高一 · 计数
美国历届总统中, 就任时年龄最小的是罗斯福, 他于 1901 年就任, 当时年仅 42 岁;就任时年龄最大的是特朗普，他于 2016 年就任，当时 70 岁下面按时间顺序（从 1789 年的华盛顿到 2016 年的特朗普, 共 45 任）给出了历届美国总统就任时的年龄:

57, 61, 57, 57, 58, 57, 61, 54, 68, 51, 49,
$64,50,48,65,52,56,46,54,49,51,47$,

$55,55,54,42,51,56,55,51,54,51,60$,

$62,43,55,56,61,52,69,64,46,54,47,70$.

(1) 将数据进行适当的分组, 并画出相应的频率分布直方图和频率分布折线图;

(2) 用自己的语言描述一下历届美国总统就任时年龄的分布情况
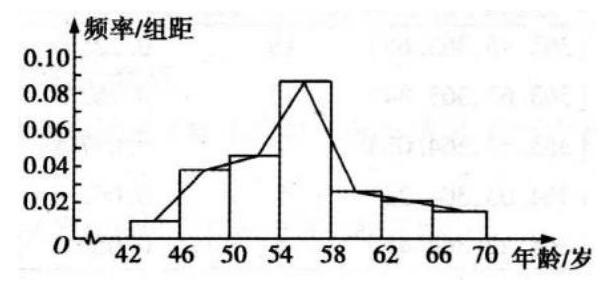
答案: （1）以 4 为组距, 列频率分布表如下:

| 分组 | 频数 | 频率 |
| :---: | :---: | :---: |
| $[42,46)$ | 2 | 0.0444 |
| $[46,50)$ | 7 | 0.1555 |
| $[50,54)$ | 8 | 0.1778 |
| $[54,58)$ | 16 | 0.3556 |
| $[58,62)$ | 5 | 0.1111 |
| $[62,66)$ | 4 | 0.0889 |
| $[66,70]$ | 3 | 0.0667 |
| 合计 | 45 | 1.0000 |

画出相应的频率分布直方图和频率分布折线图, 如图

（2）从频率分布表中可以看出, 将近 60\%的美国总统就任时的年龄在 50 岁至 60 岁之间, 45 岁及 45 岁以下和 65 岁以上就任的总统所占的比例相对较小。